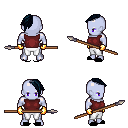
a pixel art fantasy rpg character, male body template, dark elf, purple skin, maroon sleeveless shirt, white pants, raven long mohawk hairstyle, gold gloves, black slippers, spear, four views (front, back, left, right), 2x2 character sprite sheet, small pixel art, hard edges, no anti-aliasing